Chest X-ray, PA view. Patient: 39 years old, sex M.
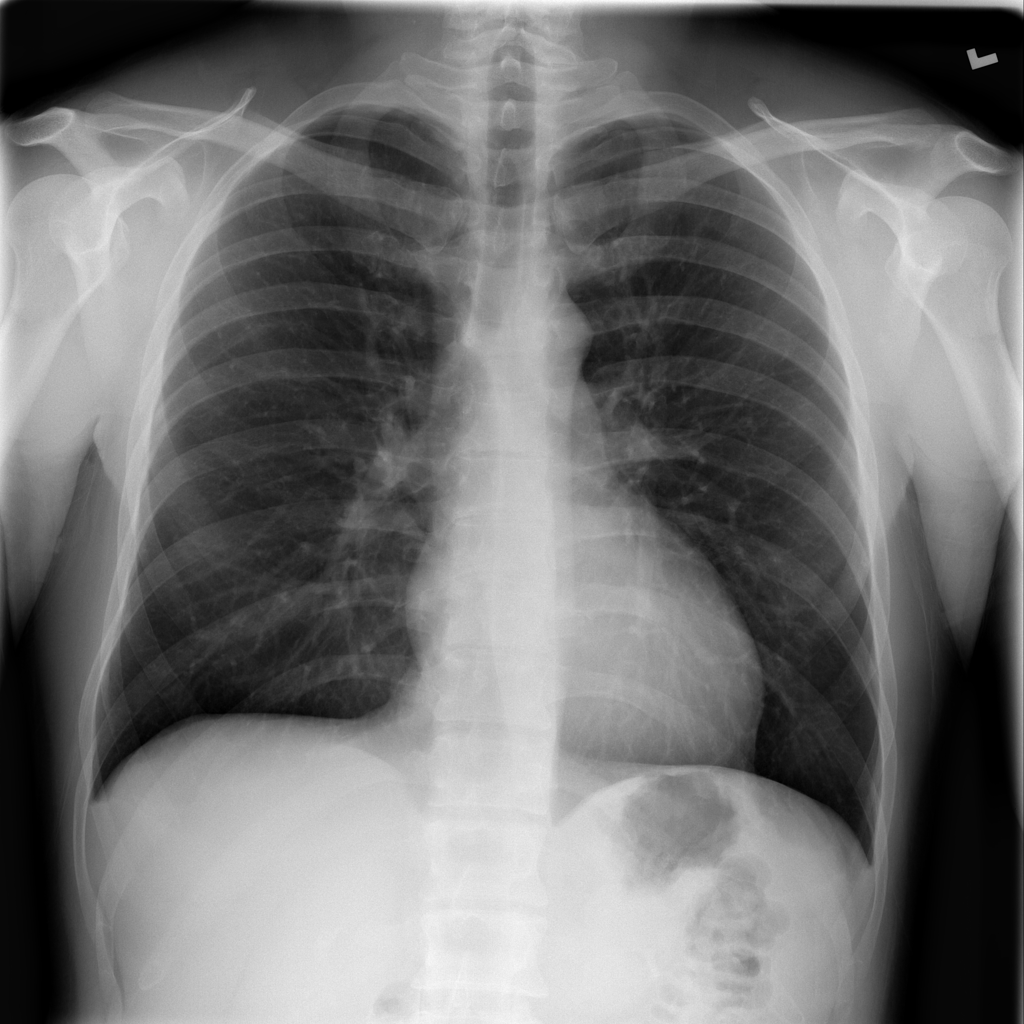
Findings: Infiltration